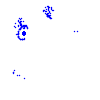
Particle: electron